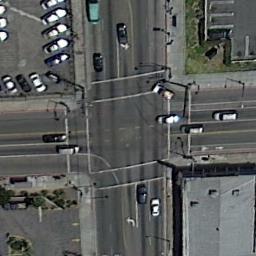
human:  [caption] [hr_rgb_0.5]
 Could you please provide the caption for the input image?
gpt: There are a lot of cars in the open space near the intersection .

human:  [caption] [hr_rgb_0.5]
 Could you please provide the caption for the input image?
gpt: An intersection with normal traffic is between some buildings and clearings .

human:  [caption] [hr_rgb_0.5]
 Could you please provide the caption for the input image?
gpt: There are cars at the crossroads .

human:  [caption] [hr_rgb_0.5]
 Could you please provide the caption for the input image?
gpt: There are many moving and waiting vehicles on the road at the intersection, And many cars are parked in the open space beside the intersection .

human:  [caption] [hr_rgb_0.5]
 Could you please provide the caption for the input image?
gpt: There are two gray buildings and a parking lot beside the intersection .